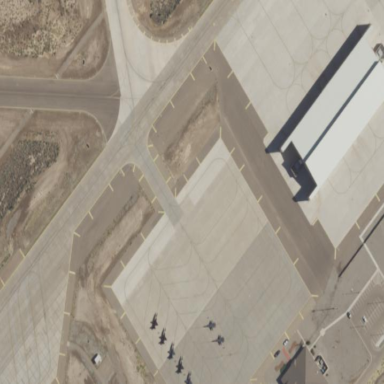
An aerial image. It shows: Apron at the airport.